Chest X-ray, PA view. Patient: 47 years old, sex M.
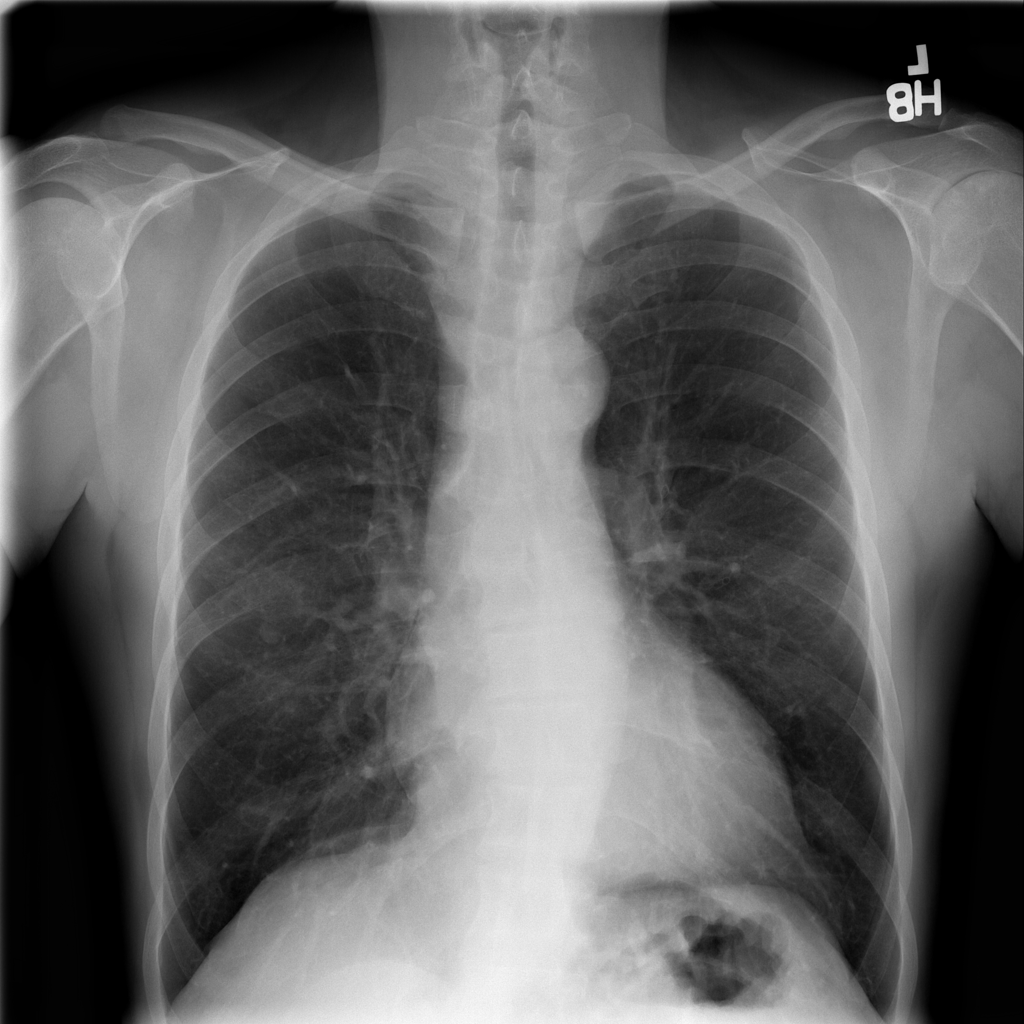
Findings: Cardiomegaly